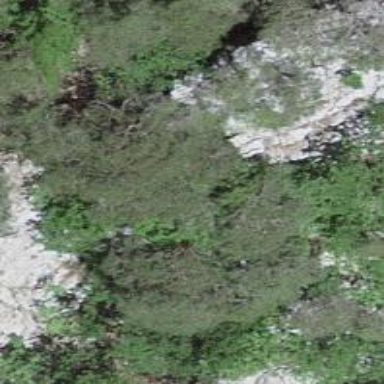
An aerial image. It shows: Cliff in nature.